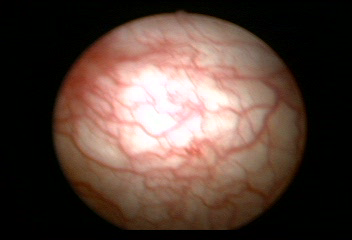
Modality: WLC
Class: Normal mucosa
Bladder cancer association: No